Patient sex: M
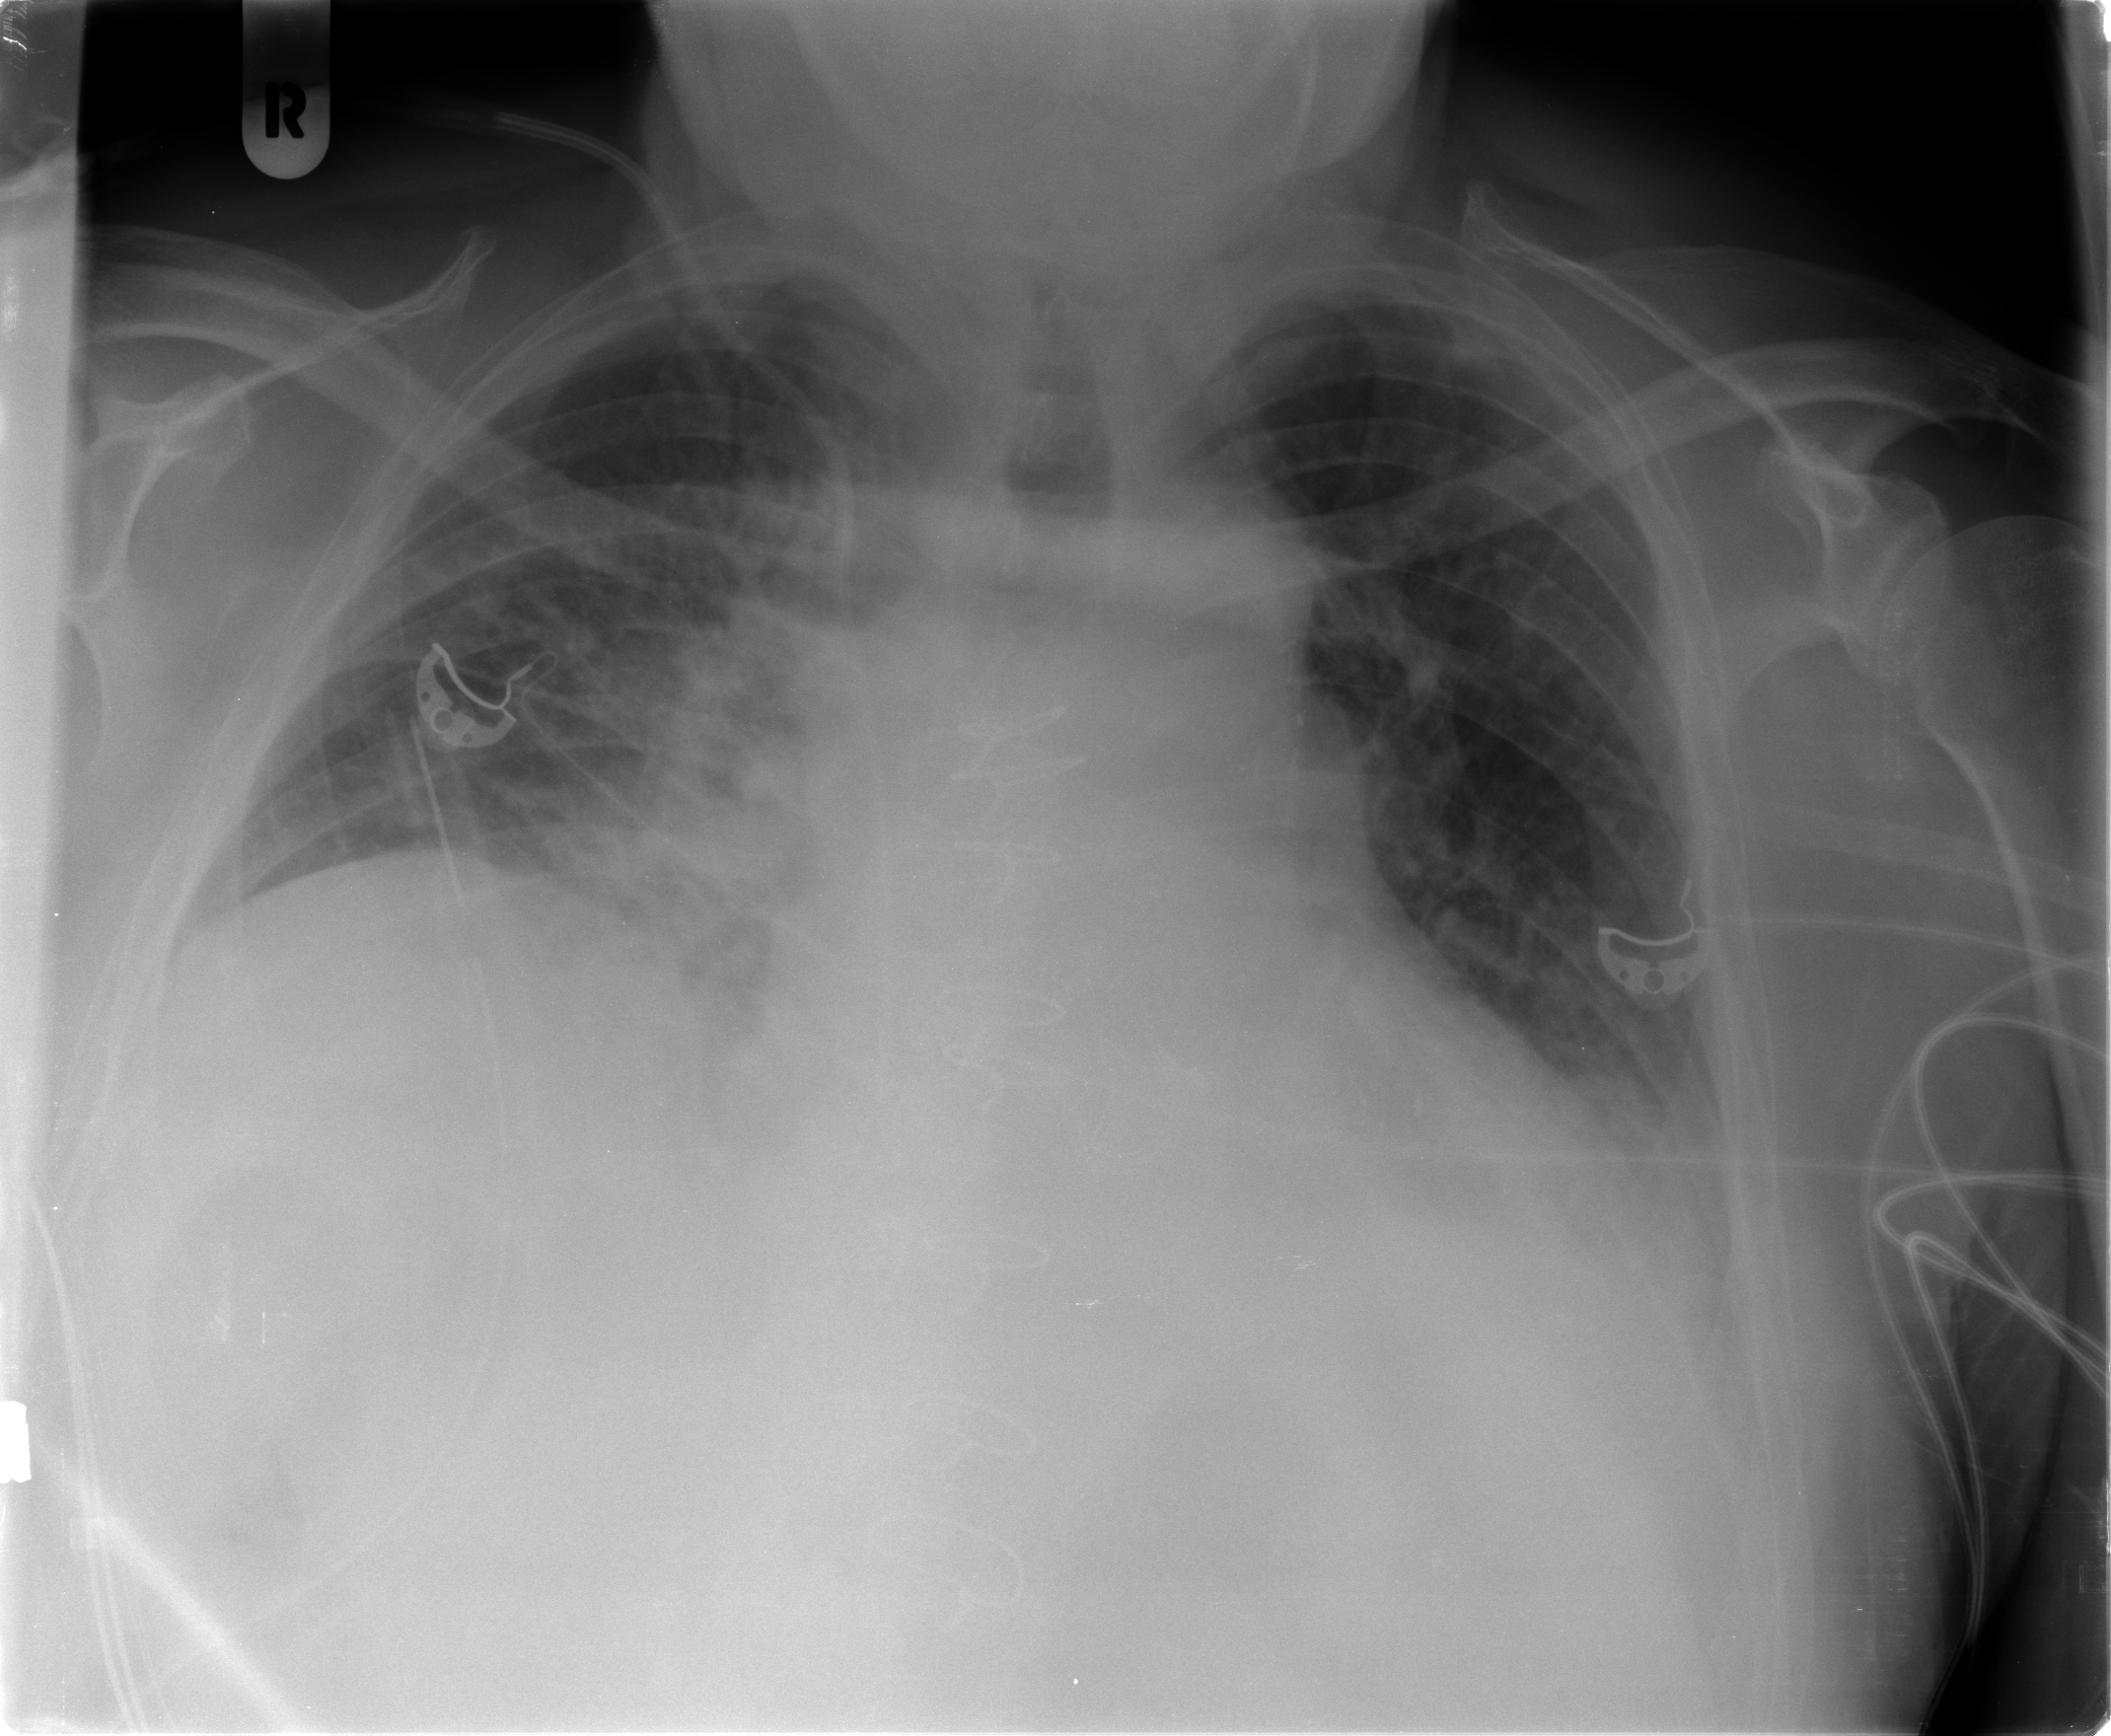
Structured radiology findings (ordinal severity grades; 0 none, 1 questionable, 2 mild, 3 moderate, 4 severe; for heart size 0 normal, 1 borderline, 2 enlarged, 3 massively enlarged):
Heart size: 2
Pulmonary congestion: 3
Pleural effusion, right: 1
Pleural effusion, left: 2
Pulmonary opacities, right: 3
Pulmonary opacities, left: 2
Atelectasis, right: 2
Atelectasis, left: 2